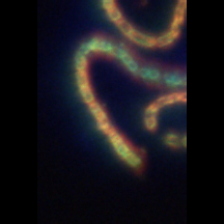
Taxon: Chaetoceros
Group: Diatoms